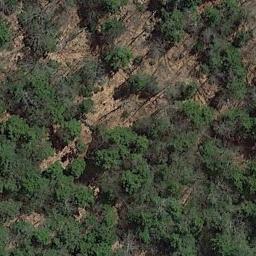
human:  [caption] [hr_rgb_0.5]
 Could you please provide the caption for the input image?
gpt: The forest is on the bare land .

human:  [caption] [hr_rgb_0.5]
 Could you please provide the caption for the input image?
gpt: Many sparse green trees are in a forest .

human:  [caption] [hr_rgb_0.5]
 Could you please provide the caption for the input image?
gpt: The forest has a lot of sparse green trees .

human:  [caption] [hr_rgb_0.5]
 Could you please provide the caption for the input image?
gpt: This is a dense forest .

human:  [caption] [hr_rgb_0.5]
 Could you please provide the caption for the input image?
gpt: There are some brown bare land in a green forest .